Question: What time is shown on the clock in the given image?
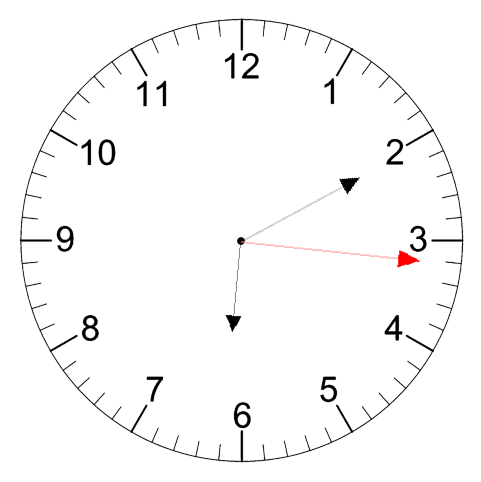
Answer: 06:10:16